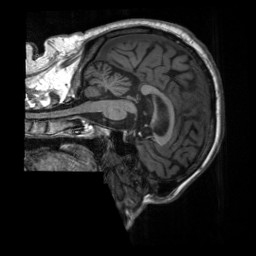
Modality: T1w
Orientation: sagittal
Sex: male
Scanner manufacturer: siemens
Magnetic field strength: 3 T
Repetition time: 2.3 s
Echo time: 0.00226 s